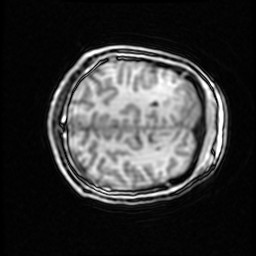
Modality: inplaneT1
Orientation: axial